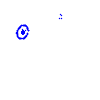
Particle: proton